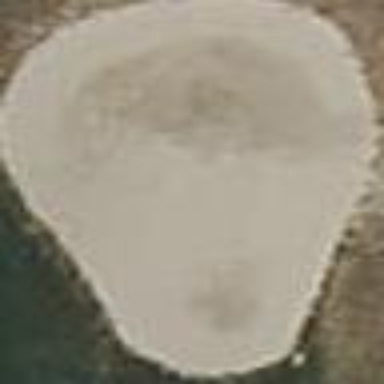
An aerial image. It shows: Bunker on golf course.